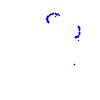
Particle: proton